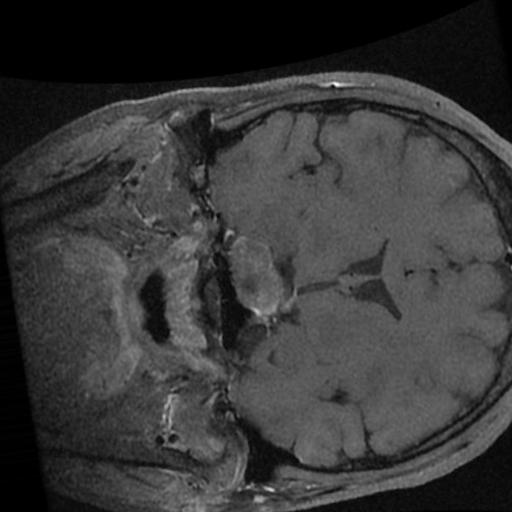
Label: brain_tumor